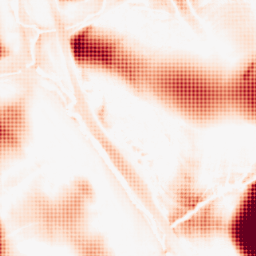
Category: morphological
Decomposition family: tophat
Decomposition parameters: size: 50
mode: white
Upsampling method: sinc_hamming
Upsampling parameters: scale: 4
kernel_size: 4
Upsampling scale: 4